Question: I'd like to create a Draughts' game board.
At first, Everything worked fine while I was drawing squares and pawns directly on the "board" canvas. As I have to manipulate those pawns afterward, I wanted it to be more explicite by creating each square and pawn as objects.
So I tried to create a Board which will contain black or white square which will contain circles (the pawns). Then everything, messed up. I don't know why. Even so it looks perfectly logical (for me).
I think it is related to the use of the pack method.
Here's the code :
'''
from tkinter import *
class Parent(Tk):
def getRoot(self):
return(self.body)
def setTitle(self,title):
self.title(title)
def run(self):
self.mainloop()
class Drawing:
def __init__(self,root,width,height):
self.zone=Canvas(root, width=width, height=height)
def put(self,root,row,col):
self.zone.grid(root,row=row,column=col)
def getDrawing(self):
return(self.zone)
def rectangle(self,coordX1,coordY1,coordX2,coordY2,color):
self.zone.create_rectangle(coordX1,coordY1,coordX2,coordY2,fill=color, outline="black")
def circle(self,coordX1,coordY1,coordX2,coordY2,color):
self.zone.create_oval(coordX1,coordY1,coordX2,coordY2,fill=color,outline="black")
if __name__=="__main__":
root=Parent()
root.setTitle("Draughts")
board=Drawing(root,400,400)
size=40
logicBoard=[[0, -1, 0, -1, 0, -1, 0, -1, 0, -1],
[-1, 0, -1, 0, -1, 0, -1, 0, -1, 0],
[0, -1, 0, -1, 0, -1, 0, -1, 0, -1],
[-1, 0, -1, 0, -1, 0, -1, 0, -1, 0],
[0, 0, 0, 0, 0, 0, 0, 0, 0, 0],
[0, 0, 0, 0, 0, 0, 0, 0, 0, 0],
[0, 1, 0, 1, 0, 1, 0, 1, 0, 1],
[1, 0, 1, 0, 1, 0, 1, 0, 1, 0],
[0, 1, 0, 1, 0, 1, 0, 1, 0, 1],
[1, 0, 1, 0, 1, 0, 1, 0, 1, 0]]
DIMENSION=10
for i in range(DIMENSION):
for j in range(DIMENSION):
coordX1 = (i * size)
coordY1 = (j * size)
coordX2 = coordX1 + size
coordY2 = coordY1 + size
if(not(i%2==j%2)):#if the square is black (on the board)
color="black"
else:
color="white"
case=Drawing(board.getDrawing(),40,40)
case.rectangle(coordX1,coordY1,coordX2,coordY2,color)
case.getDrawing().pack()
if(logicBoard[i][j]>0):
pawnColor="white"
elif(logicBoard[i][j]<0):
pawnColor="black"
if (not(i%2==j%2)):
pawn=Drawing(case.getDrawing(),40,40)
pawn.circle(0,0,30,30,pawnColor)
pawn.getDrawing().pack()
board.getDrawing().pack()
root.run()
'''
Thank you !
EDIT:
This is what I get :

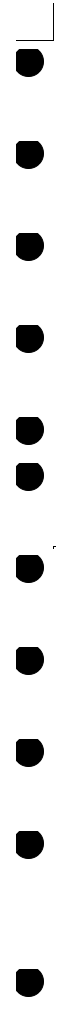
Answer: The problem is that you create a new 'Canvas' and call 'pack()' on it in each iteration, instead of using the one you create at the beginning. In the end, you are using the class 'Drawing' to create new 'Drawings'. I suggest you to use only one class to represent all the board, with the methods to draw the squares and the circles.
I've changed the colors of the ovals to have a better contrast:
'''
from tkinter import Tk, Canvas
from itertools import product
class Board(Tk):
def __init__(self, width, height, cellsize):
Tk.__init__(self)
self.cellsize = cellsize
self.canvas = Canvas(self, width=width, height=height)
self.canvas.bind("<Button-1>", self.onclick)
self.canvas.pack()
def draw_rectangle(self, x1, y1, x2, y2, color):
self.canvas.create_rectangle(x1, y1, x2, y2, fill=color, outline="black")
def draw_circle(self, x1, y1, x2, y2, color):
self.canvas.create_oval(x1, y1, x2, y2, fill=color, outline="black")
def onclick(self, event):
i = int(event.x / self.cellsize)
j = int(event.y / self.cellsize)
print "You clicked on cell (%s, %s)" % (i, j)
if __name__=="__main__":
size = 40
board = Board(400, 400, size)
board.title("Draughts")
logicBoard = [[0, -1, 0, -1, 0, -1, 0, -1, 0, -1],
[-1, 0, -1, 0, -1, 0, -1, 0, -1, 0],
[0, -1, 0, -1, 0, -1, 0, -1, 0, -1],
[-1, 0, -1, 0, -1, 0, -1, 0, -1, 0],
[0, 0, 0, 0, 0, 0, 0, 0, 0, 0],
[0, 0, 0, 0, 0, 0, 0, 0, 0, 0],
[0, 1, 0, 1, 0, 1, 0, 1, 0, 1],
[1, 0, 1, 0, 1, 0, 1, 0, 1, 0],
[0, 1, 0, 1, 0, 1, 0, 1, 0, 1],
[1, 0, 1, 0, 1, 0, 1, 0, 1, 0]]
for (i, j) in product(range(10), range(10)):
coordX1 = (i * size)
coordY1 = (j * size)
coordX2 = coordX1 + size
coordY2 = coordY1 + size
color = "white" if i%2 == j%2 else "black"
board.draw_rectangle(coordX1, coordY1, coordX2, coordY2, color)
cell = logicBoard[i][j]
if cell != 0:
pawnColor = "red" if cell > 0 else "blue"
board.draw_circle(coordX1, coordY1, coordX2, coordY2, pawnColor)
board.mainloop()
'''
If you want to keep track of the clicks, it is clearer and simpler to bind a handler function to the canvas and calculate the point, instead of creating lots of canvas with their own event handler.